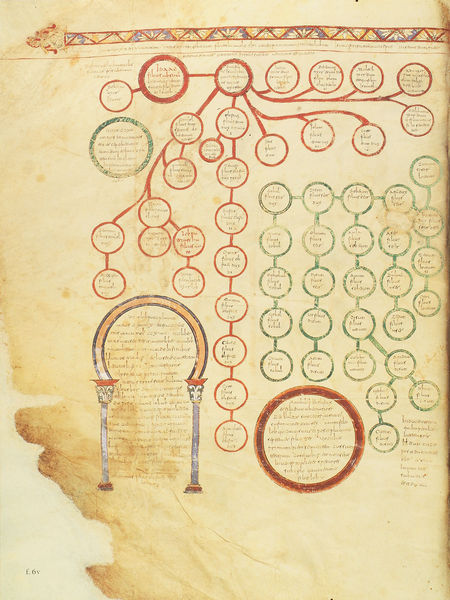
Titel: Beatus-Manuskript
Künstler: Magius
Institution: New York, Pierpont Morgan Library
Schlagwörter: baum, blau, grün, grau, säule, säulen, zeichnung, rot, ornament, alt, band, blatt, kreis, schrift, papier, leiste, bogen, farben, graphik, linien, rundbogen, tafel, dunkelrot, tor, wurzel, linie, text, kreise, namen, flecken, pergament, zickzack, mittelalter, zerstört, plan, schriftrolle, borde, handschrift, unvollständig, buchmalerei, aöt, bible, stammbaum, manuskript, beziehungen, circles, paper, ähne, zusammenhang, scgriftrolle